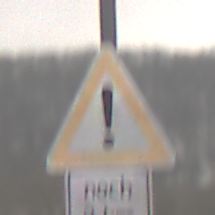
Verkehrszeichen: Gefahrenstelle
Zusatzzeichen unten: LaengeEinerStrecke4
Umgebung: Outdoor, Nature
Tageszeit: Midday
Wetter: Overcast
Licht: Natural
Jahreszeit: Winter
Kontrast: LowContrast